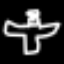
Label: angel